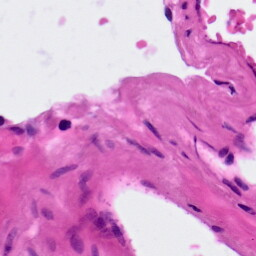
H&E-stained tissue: Lung